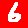
Digit: 6